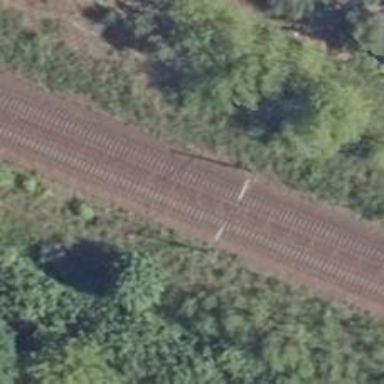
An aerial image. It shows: Milestone along the railway with catenary mast.